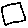
Label: square